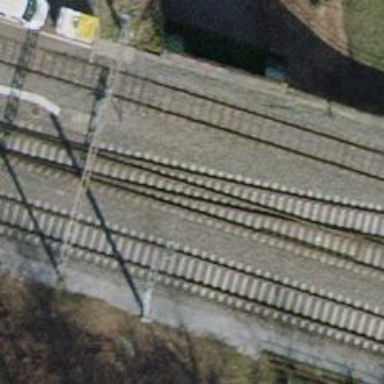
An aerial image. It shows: Single railway track with electrified contact line.